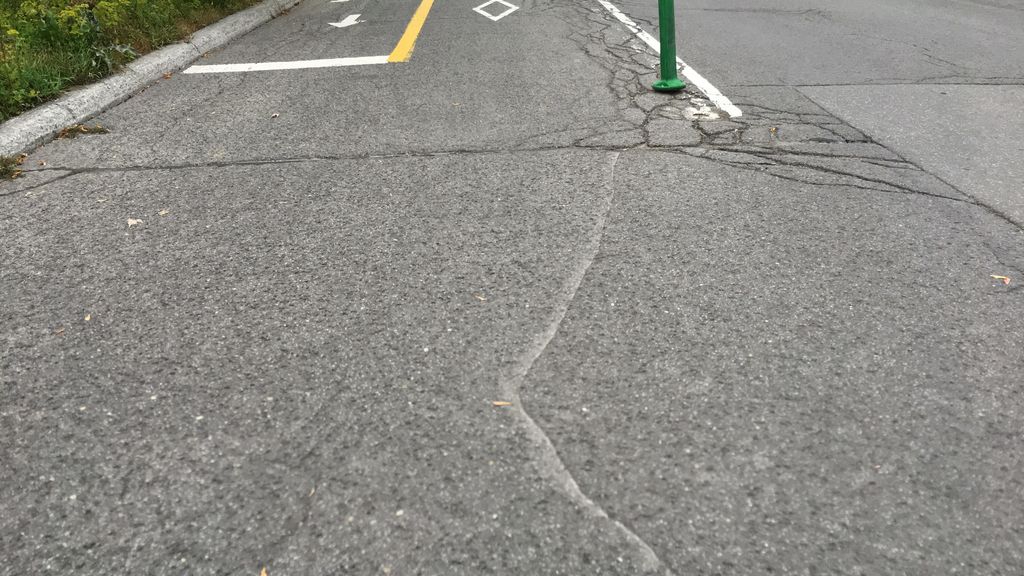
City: montreal